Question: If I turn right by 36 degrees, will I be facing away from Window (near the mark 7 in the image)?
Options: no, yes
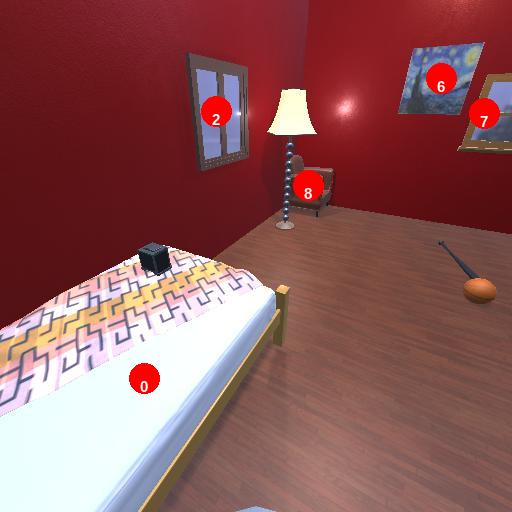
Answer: no